Current action and preconditions to check: trajectory_clear

Your task: For each precondition in the list above, predict whether it will hold at this action.

Consider the current scene as observed from the mobile robot's camera, and analyze the predicted future states of all dynamic agents (e.g., people, animals, vehicles, or any moving entities) within the NEXT SECOND.

IMPORTANT: Only answer "very likely" if you are absolutely certain—based on strong, clear evidence—that a dynamic agent will violate the precondition in the predicted future state. Do NOT answer "very likely" for unlikely, ambiguous, or low-probability risks.

Ask yourself for each precondition: Is there a high probability, with clear and convincing evidence, that the predicted future states of any dynamic agent will interfere with the predicted future state of the currently executing action within the NEXT SECOND, causing that precondition to fail?

Assess the risk level based on these predictions. Use "likely" or "very likely" if motions create a clear risk of interference.

Use "neutral" or "improbable" if agents are nearby but their predicted paths are clearly diverging or non-conflicting.

Failure Risk Categories: "very improbable", "improbable", "neutral", "likely", "very likely"

Answer Format: Output ONLY the probability_of_failure value from these categories: "very improbable", "improbable", "neutral", "likely", "very likely"

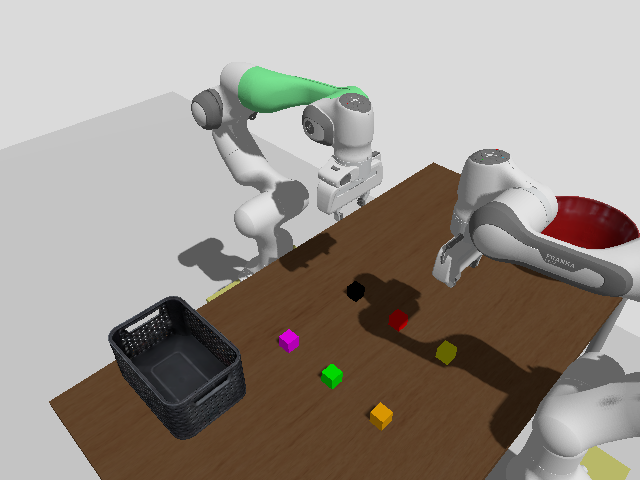

Answer: very improbable